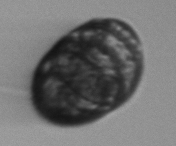
Label: Margalefidinium